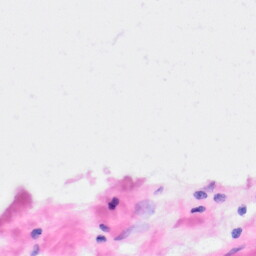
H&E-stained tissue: Kidney